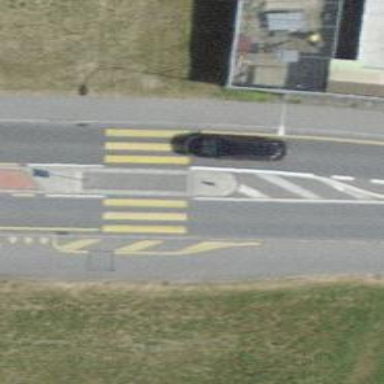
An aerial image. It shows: Uncontrolled zebra crossing with central island. The crossing is marked with zebra stripes.